Field crop: maize
Growth stage: 2
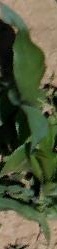
Species: maize